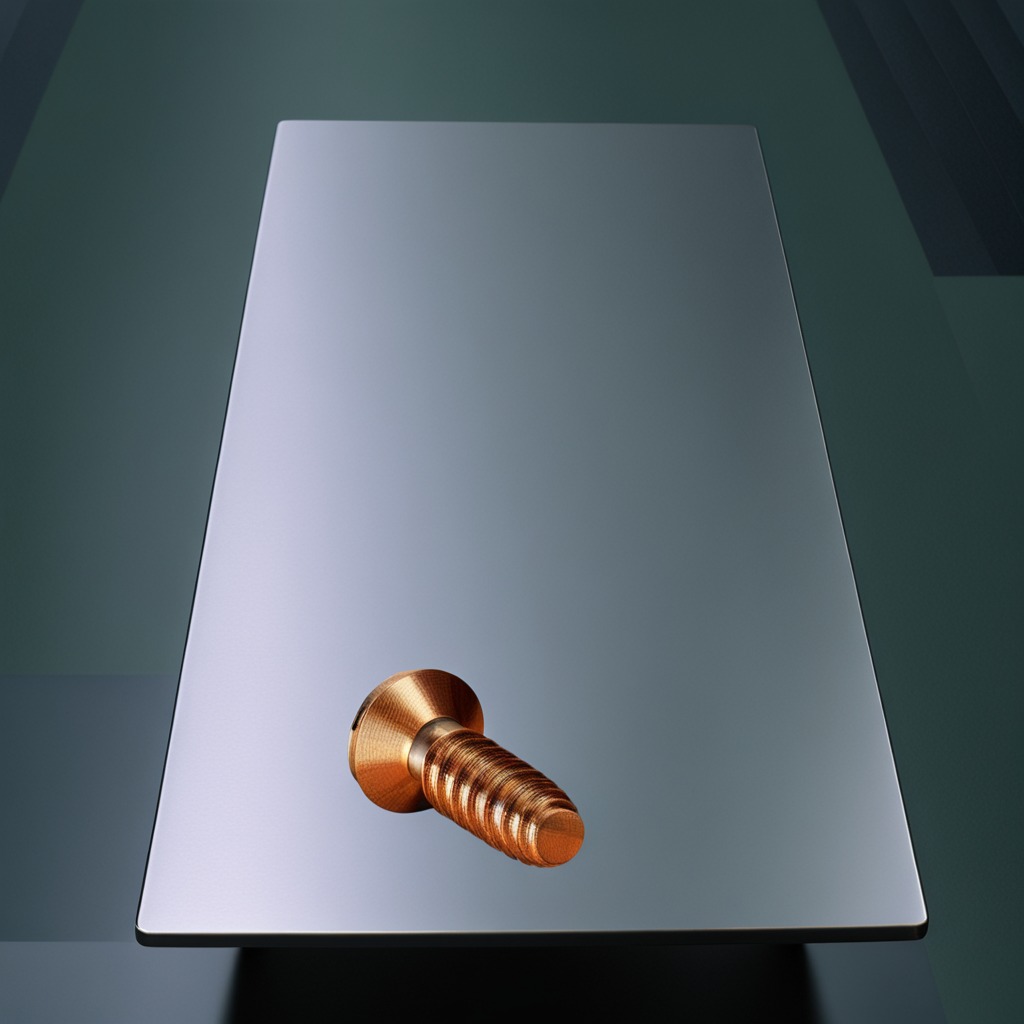
A metal screw lies on a clean empty table in a railway signal maintenance room lit by harsh overhead fluorescents.